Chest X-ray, PA view. Patient: 57 years old, sex F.
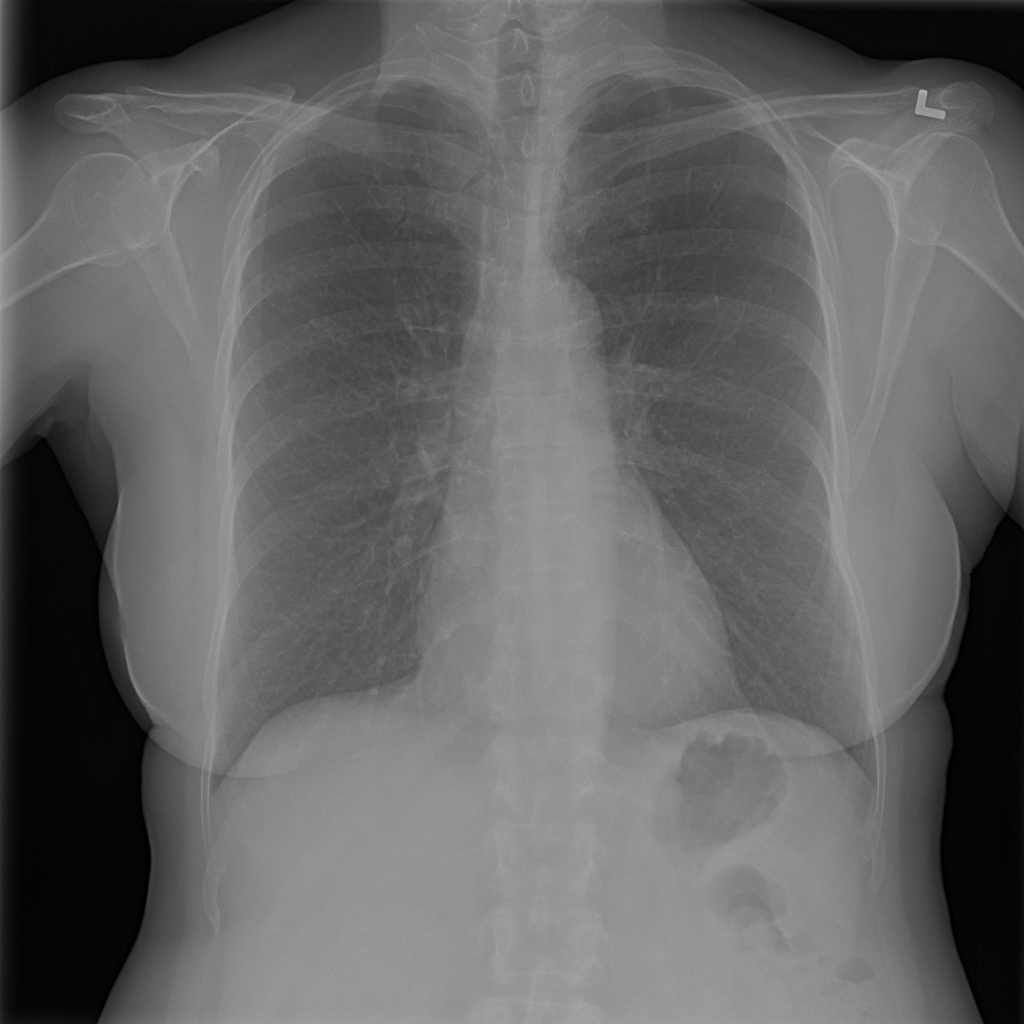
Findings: No Finding